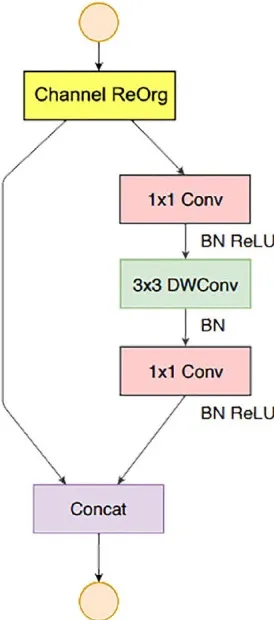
Building Blocks of ShuffleNet v2 and this study. Our basic unit.
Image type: chart (chart)